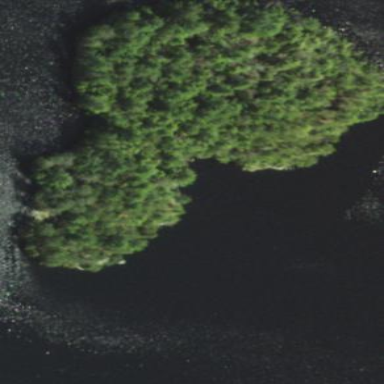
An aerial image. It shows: Islet.